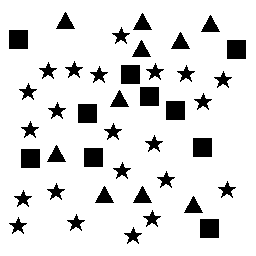
Squares: 10
Triangles: 10
Stars: 22
Total shapes: 42